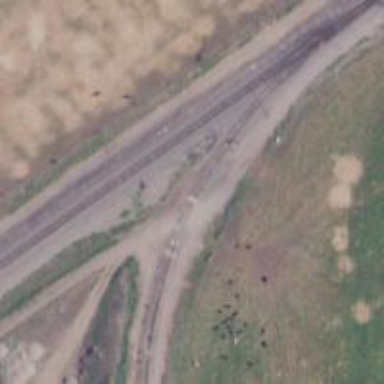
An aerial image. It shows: Railway signal.